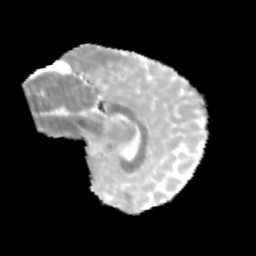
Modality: MD
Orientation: sagittal
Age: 11
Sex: male
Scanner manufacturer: siemens
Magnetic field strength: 3 T
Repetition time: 3.8 s
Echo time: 0.07 s